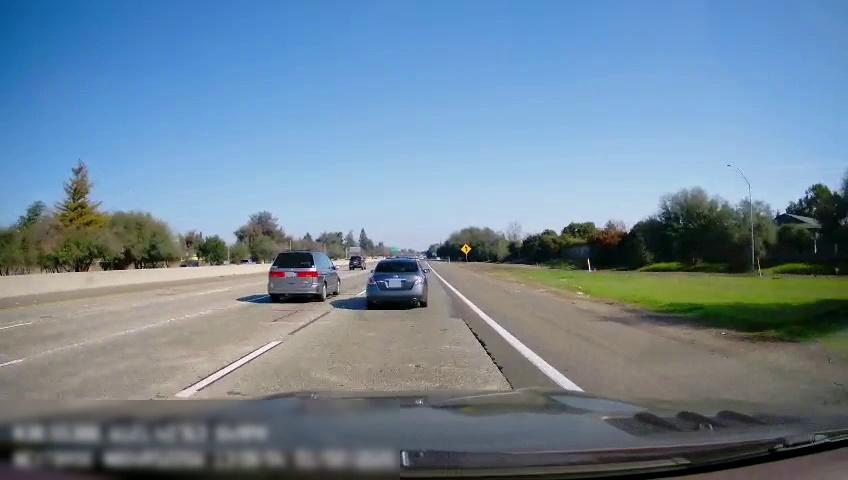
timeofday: Day
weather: Sunny
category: Drivable Space
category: Vehicles | SUV
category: Vehicles | SUV
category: Vehicles | Car
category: Vehicles | Truck
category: Lanes | Current Lane
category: Lanes | Current Lane
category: Lanes | Alternate Lane
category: Lanes | Alternate Lane
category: Lanes | Alternate Lane
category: Traffic | Signs